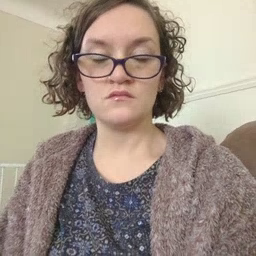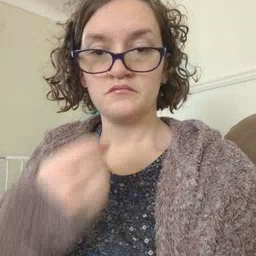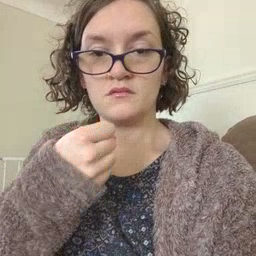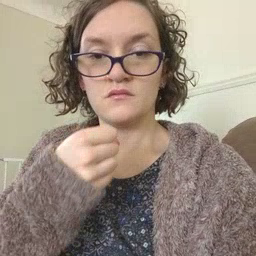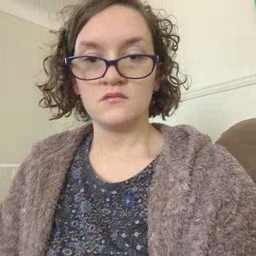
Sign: make